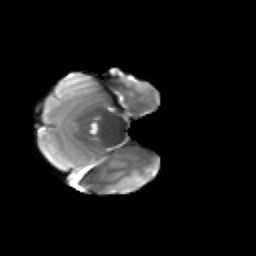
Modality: T2w
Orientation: axial
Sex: male
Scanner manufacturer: siemens
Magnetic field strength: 3 T
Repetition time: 5 s
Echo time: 0.071 s